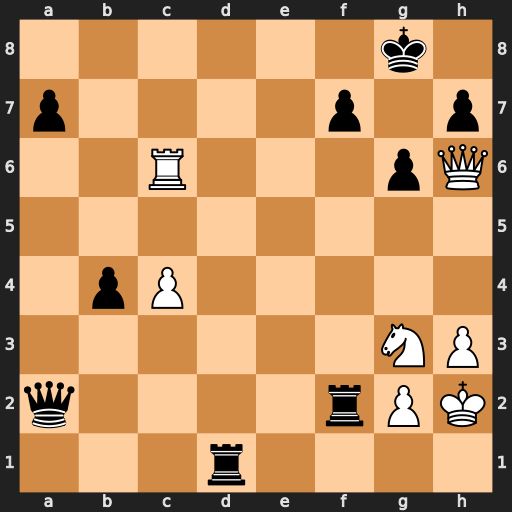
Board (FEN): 6k1/p4p1p/2R3pQ/8/1pP5/6NP/q4rPK/3r4
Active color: w
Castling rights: -
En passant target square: -
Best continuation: Rc8+ Rd8 Rxd8#